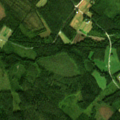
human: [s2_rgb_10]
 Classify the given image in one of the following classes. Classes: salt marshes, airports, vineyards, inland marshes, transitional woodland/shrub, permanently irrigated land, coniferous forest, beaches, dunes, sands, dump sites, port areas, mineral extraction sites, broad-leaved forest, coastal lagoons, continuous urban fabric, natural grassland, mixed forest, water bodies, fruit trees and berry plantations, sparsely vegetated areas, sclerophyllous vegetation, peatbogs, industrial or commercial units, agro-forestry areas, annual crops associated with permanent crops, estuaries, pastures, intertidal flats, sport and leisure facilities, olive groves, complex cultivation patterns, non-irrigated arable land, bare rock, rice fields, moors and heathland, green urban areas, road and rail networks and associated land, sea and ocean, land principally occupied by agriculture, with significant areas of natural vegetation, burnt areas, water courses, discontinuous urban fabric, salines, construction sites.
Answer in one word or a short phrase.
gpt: land principally occupied by agriculture, with significant areas of natural vegetation, coniferous forest, mixed forest, transitional woodland/shrub